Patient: sex F, age 49
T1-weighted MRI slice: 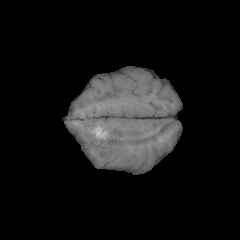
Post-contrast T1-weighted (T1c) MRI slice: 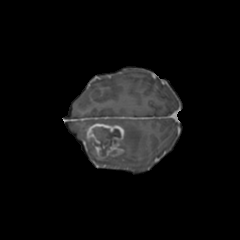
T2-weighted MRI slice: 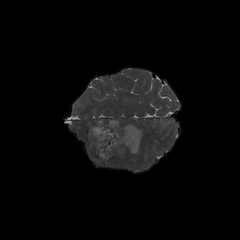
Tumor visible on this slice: yes
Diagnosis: Glioblastoma, IDH-wildtype
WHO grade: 4